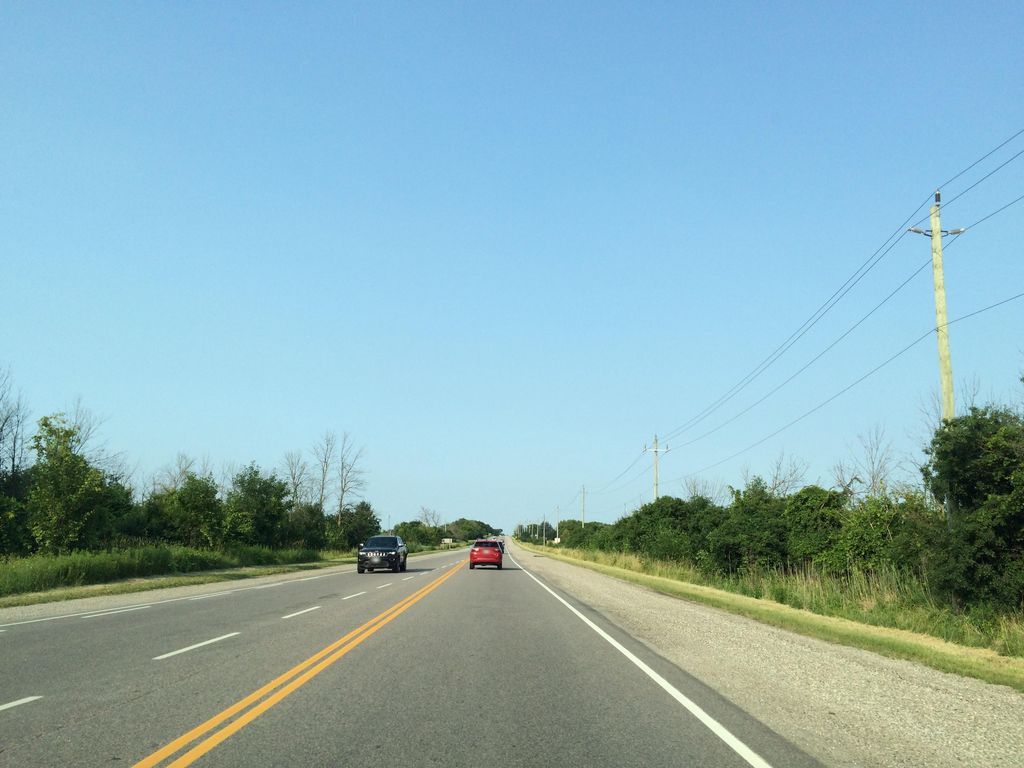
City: kitchener-waterloo